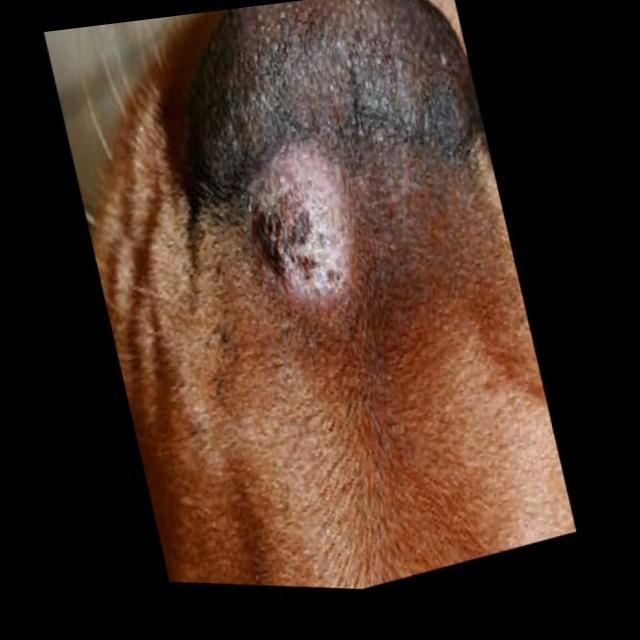
Canine ringworm (Dermatophytosis) — fungal infection caused by Microsporum or Trichophyton. Presents with circular alopecia, scaling, crusting, and broken hairs.